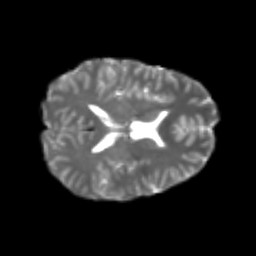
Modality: T2w
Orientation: axial
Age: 25
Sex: female
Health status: healthy
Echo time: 0.074 s